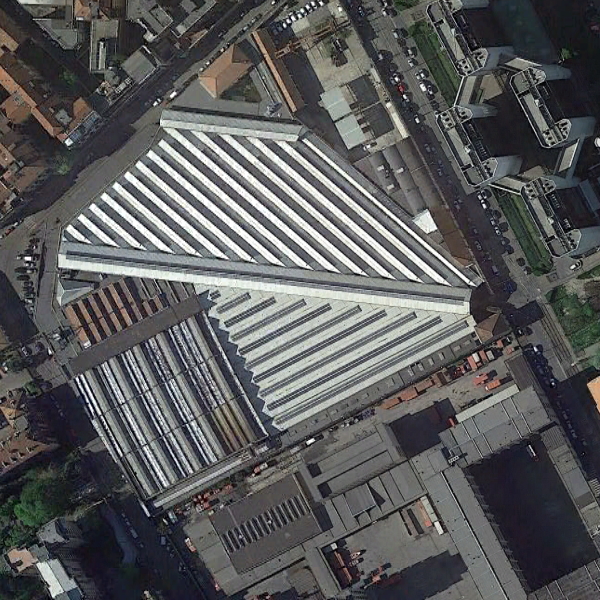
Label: Center